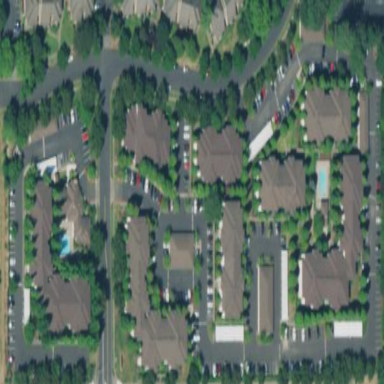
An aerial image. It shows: Residential area with apartments.